Here is the wavelet time-frequency representation (scalogram) of a rolling-element bearing's vibration measurement. What is the most likely bearing condition (normal, inner_race, outer_race, ball)?
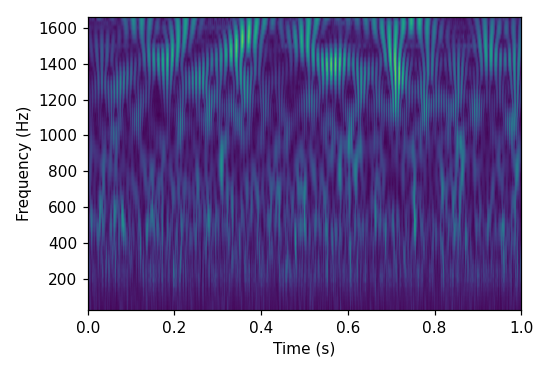
Answer: normal